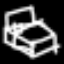
Label: bed